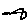
Label: zigzag